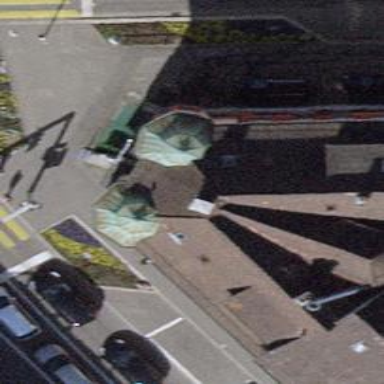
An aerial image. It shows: Restaurant.